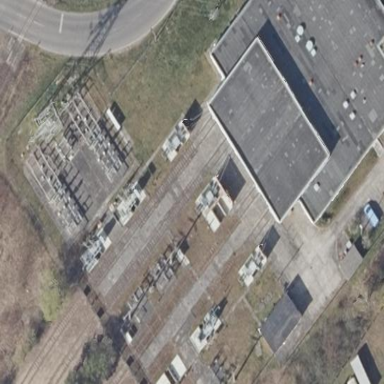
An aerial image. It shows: Outdoor power substation specifically designed for traction. It is enclosed by fence.